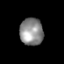
Tissue: prostate
Cell type: T cells
Senescence score: 0.2478
Nuclear area (px): 622
Mean DAPI intensity: 141